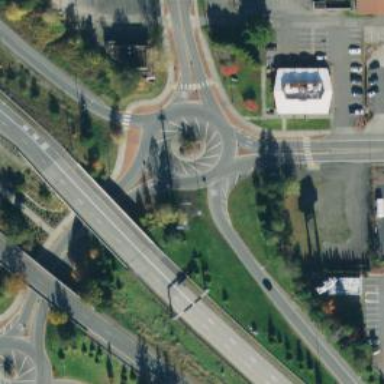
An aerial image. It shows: Secondary road around roundabout.